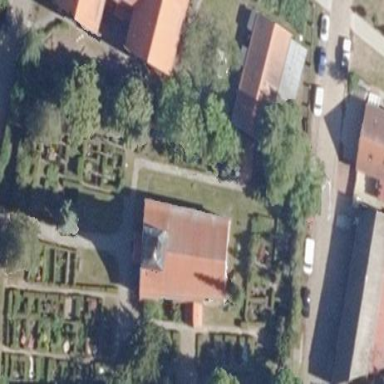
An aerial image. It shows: Cemetery.